Interaction volume radius: 10 \u00c5
Interaction volume height: 10 \u00c5
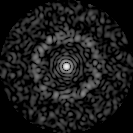
Disorder parameter: 0.8351